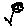
Label: flower